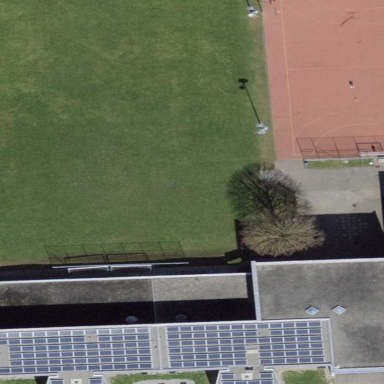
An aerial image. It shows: Soccer pitch with grass surface for leisure and sports.